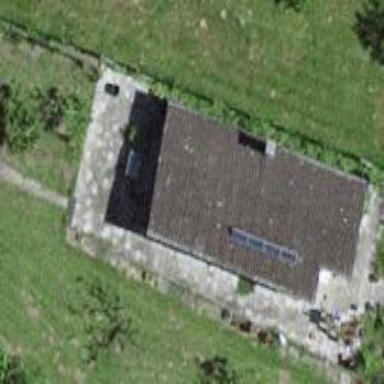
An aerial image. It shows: Allotment house.